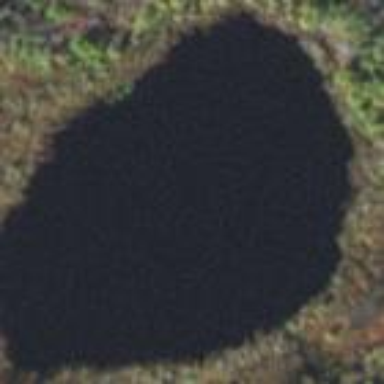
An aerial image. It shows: Pond with natural water.